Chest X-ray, PA view. Patient: 60 years old, sex F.
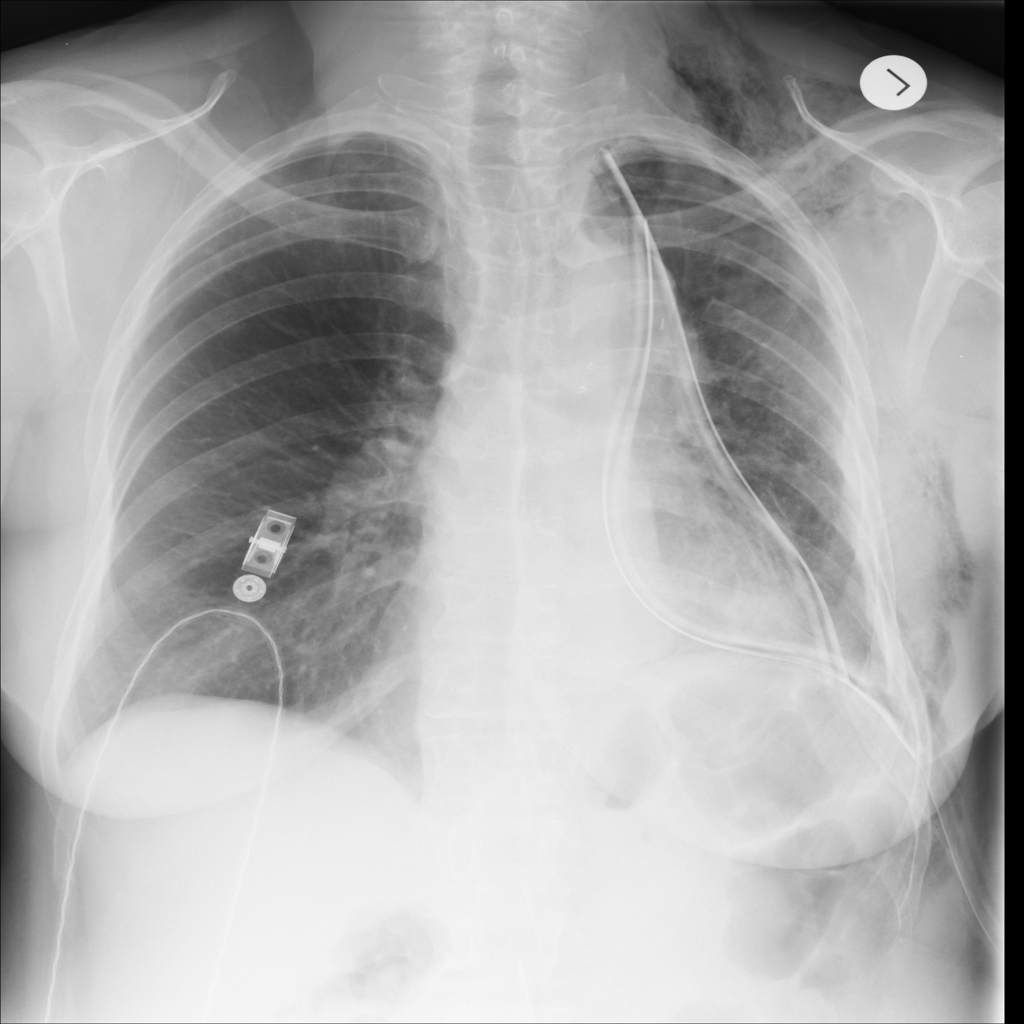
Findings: Pneumothorax